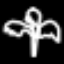
Label: angel